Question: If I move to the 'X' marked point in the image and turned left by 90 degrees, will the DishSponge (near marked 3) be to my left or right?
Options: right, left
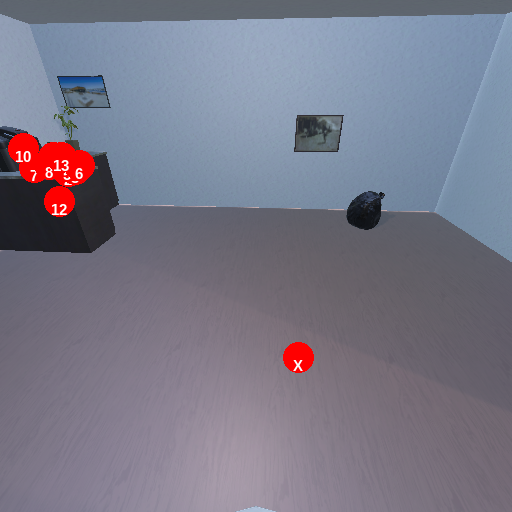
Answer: right